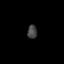
Tissue: lung
Cell type: T cells
Senescence score: 0.1775
Nuclear area (px): 127
Mean DAPI intensity: 68.102